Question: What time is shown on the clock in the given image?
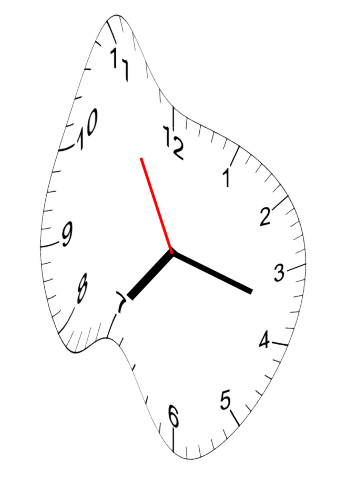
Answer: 07:17:55